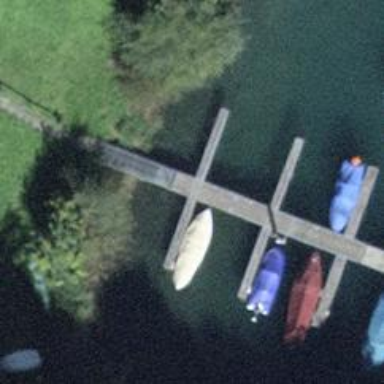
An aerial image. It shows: Man-made pier.